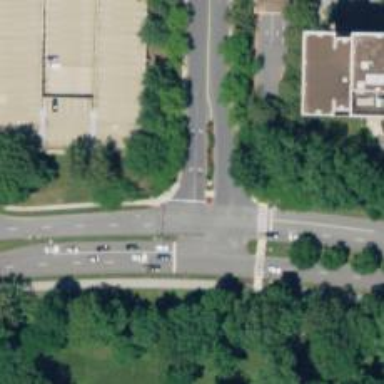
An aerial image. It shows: Unmarked road crossing.